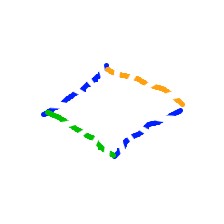
Shape: rhombus